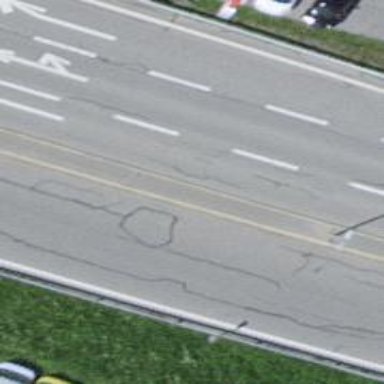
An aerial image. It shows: Secondary road with asphalt surface and no sidewalks.